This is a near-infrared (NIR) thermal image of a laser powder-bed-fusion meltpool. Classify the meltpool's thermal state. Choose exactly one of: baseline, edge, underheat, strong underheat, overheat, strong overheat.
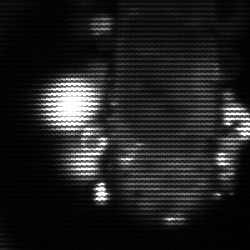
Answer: strong underheat